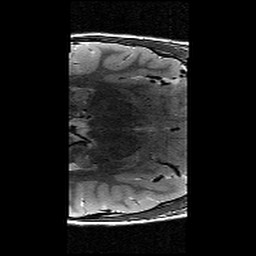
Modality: T2w
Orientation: axial
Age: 9
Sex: male
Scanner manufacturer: siemens
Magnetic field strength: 3 T
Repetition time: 9.23 s
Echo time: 0.067 s